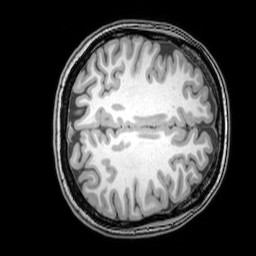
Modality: T1w
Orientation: axial
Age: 24
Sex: female
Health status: healthy
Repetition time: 0.081 s
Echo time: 0.037 s